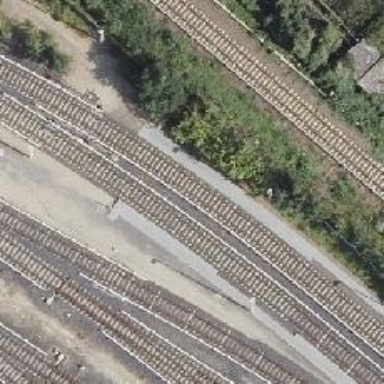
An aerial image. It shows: Yard used for service activities. There is electrified light rail track in the area.